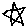
Label: star